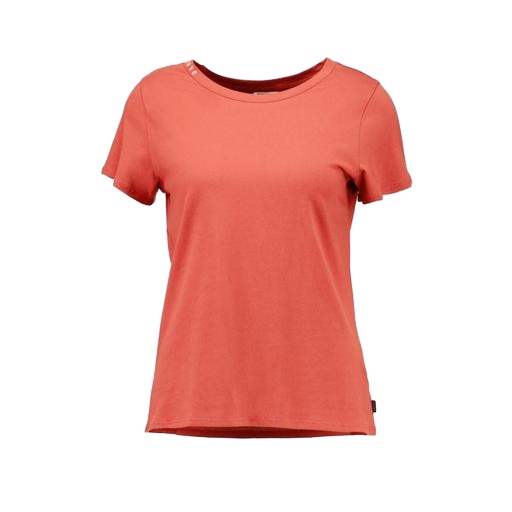
red t-shirt woman, woman's tshirt, mid t-shirt, white background